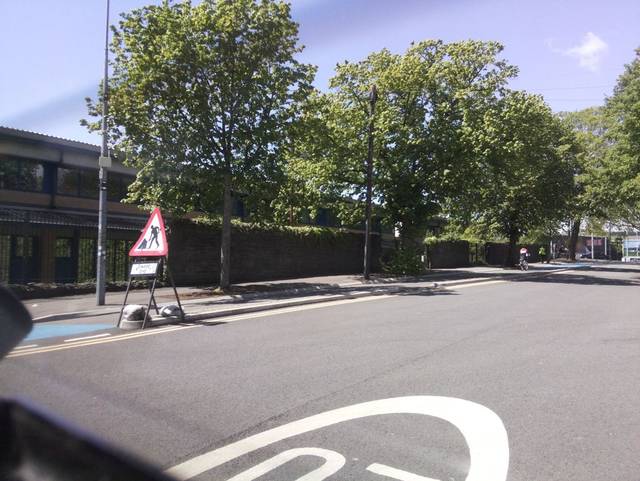
Region: United Kingdom
Coordinates: 51.49, -3.18